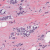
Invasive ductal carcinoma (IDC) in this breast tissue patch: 1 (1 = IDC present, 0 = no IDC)